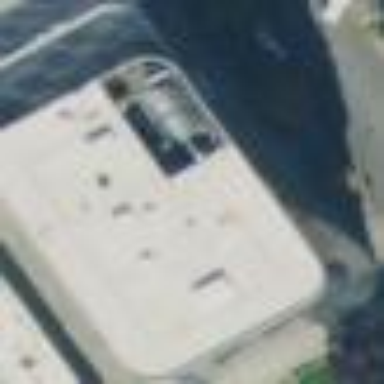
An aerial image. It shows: Part of building.